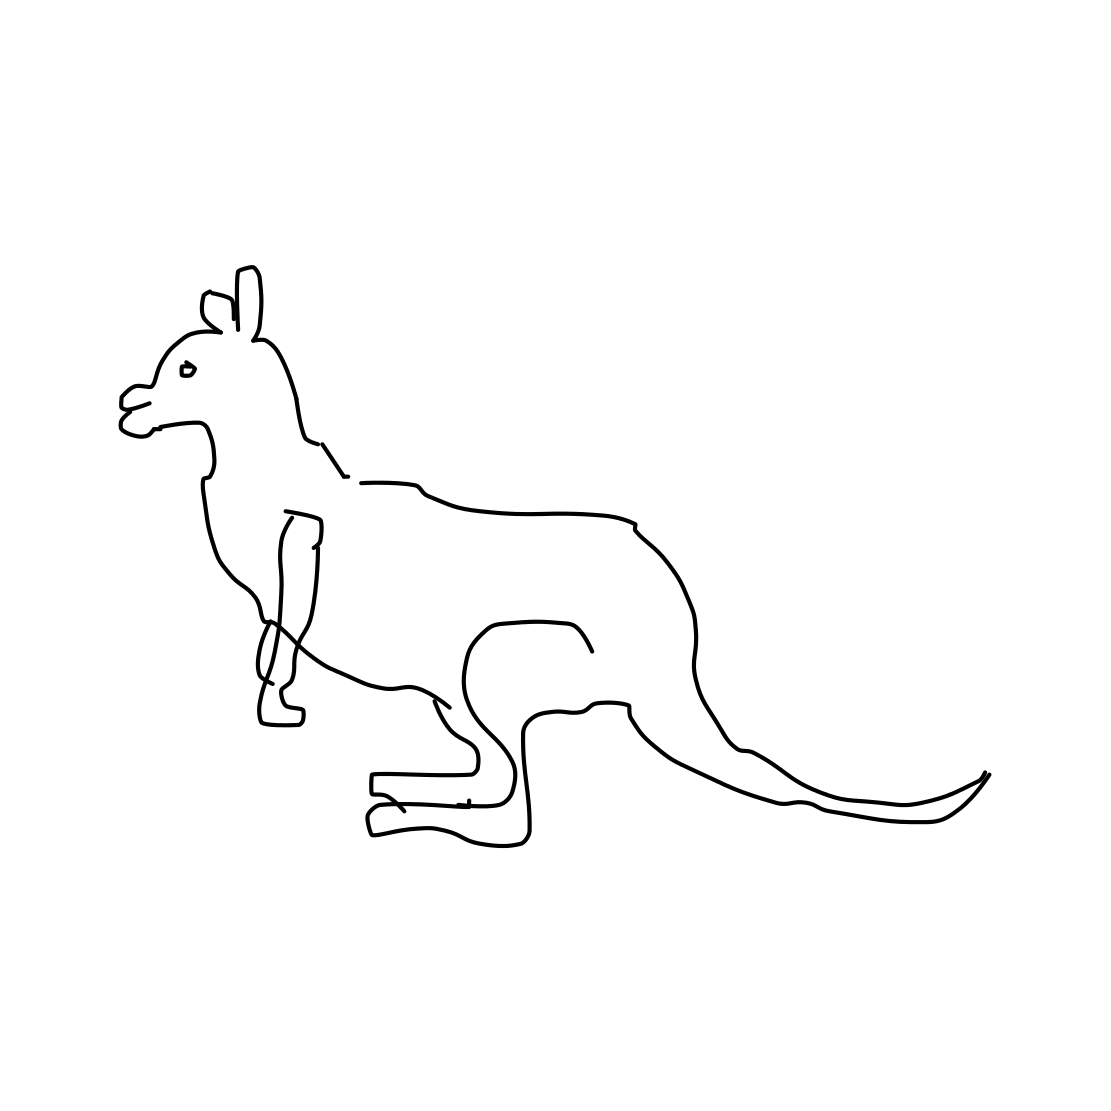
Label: kangaroo